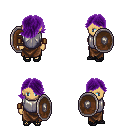
a pixel art fantasy rpg character, female body template, human, tanned skin, steel chest armor, robe skirt, purple swoop hairstyle, leather bracers, ghillies, shield, four views (front, back, left, right), 2x2 character sprite sheet, small pixel art, hard edges, no anti-aliasing